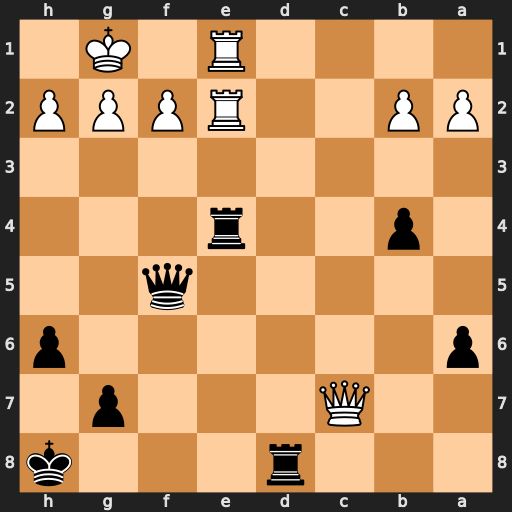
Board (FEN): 3r3k/2Q3p1/p6p/5q2/1p2r3/8/PP2RPPP/4R1K1
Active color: b
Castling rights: -
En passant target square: -
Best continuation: Rd2 Qc8+ Qxc8